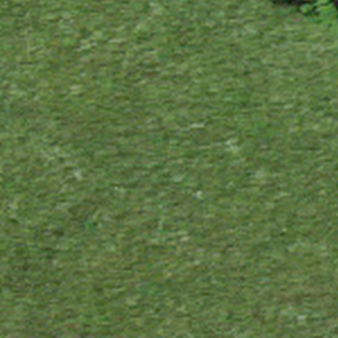
Label: other